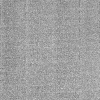
Atmospheric dust classification: dusty